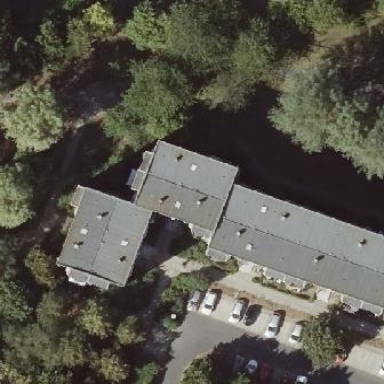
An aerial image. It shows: Apartment building with flat roof.